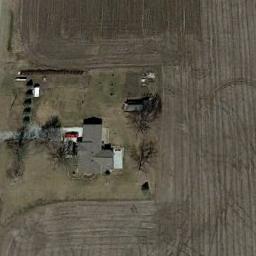
Label: residential